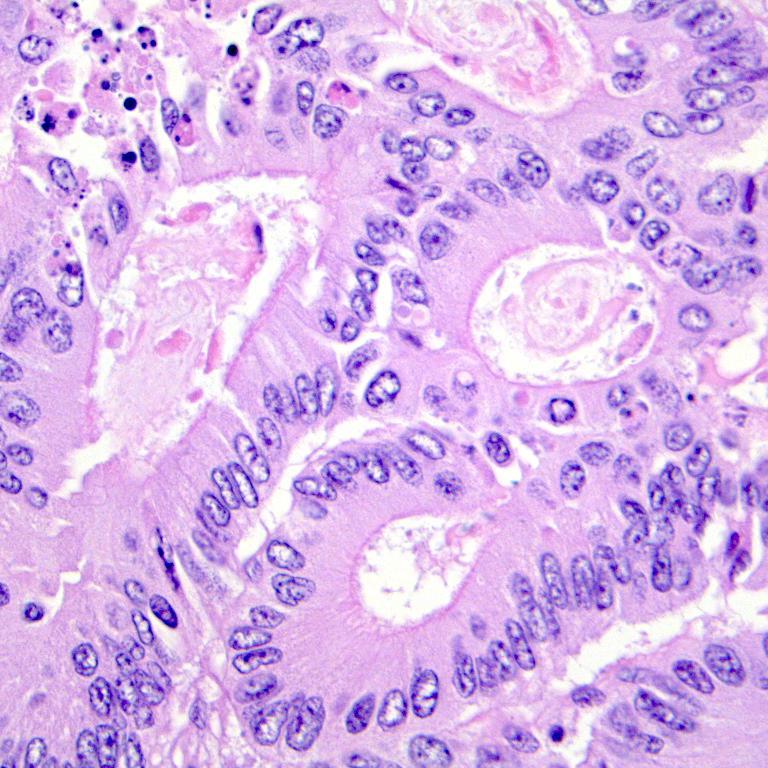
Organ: colon
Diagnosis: adenocarcinomas